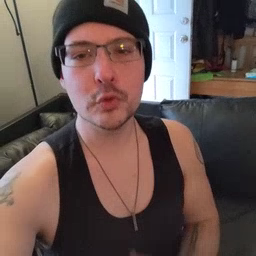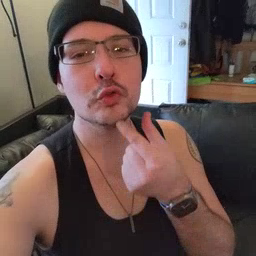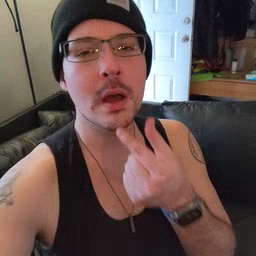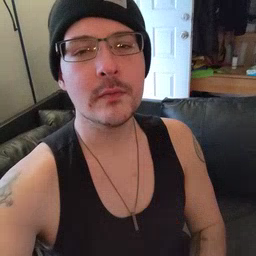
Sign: giraffe